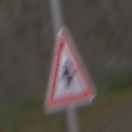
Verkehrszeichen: Vorfahrt
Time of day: MorningAfternoon
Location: Outdoor (Suburban)
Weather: PartlyCloudy
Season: NotSpecified
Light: Natural